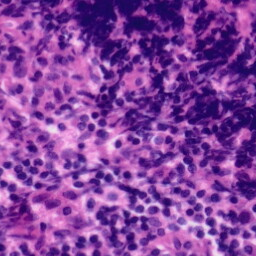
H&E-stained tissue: Tonsil